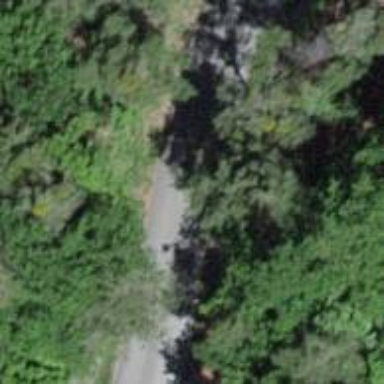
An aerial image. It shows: Unclassified road.